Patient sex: M
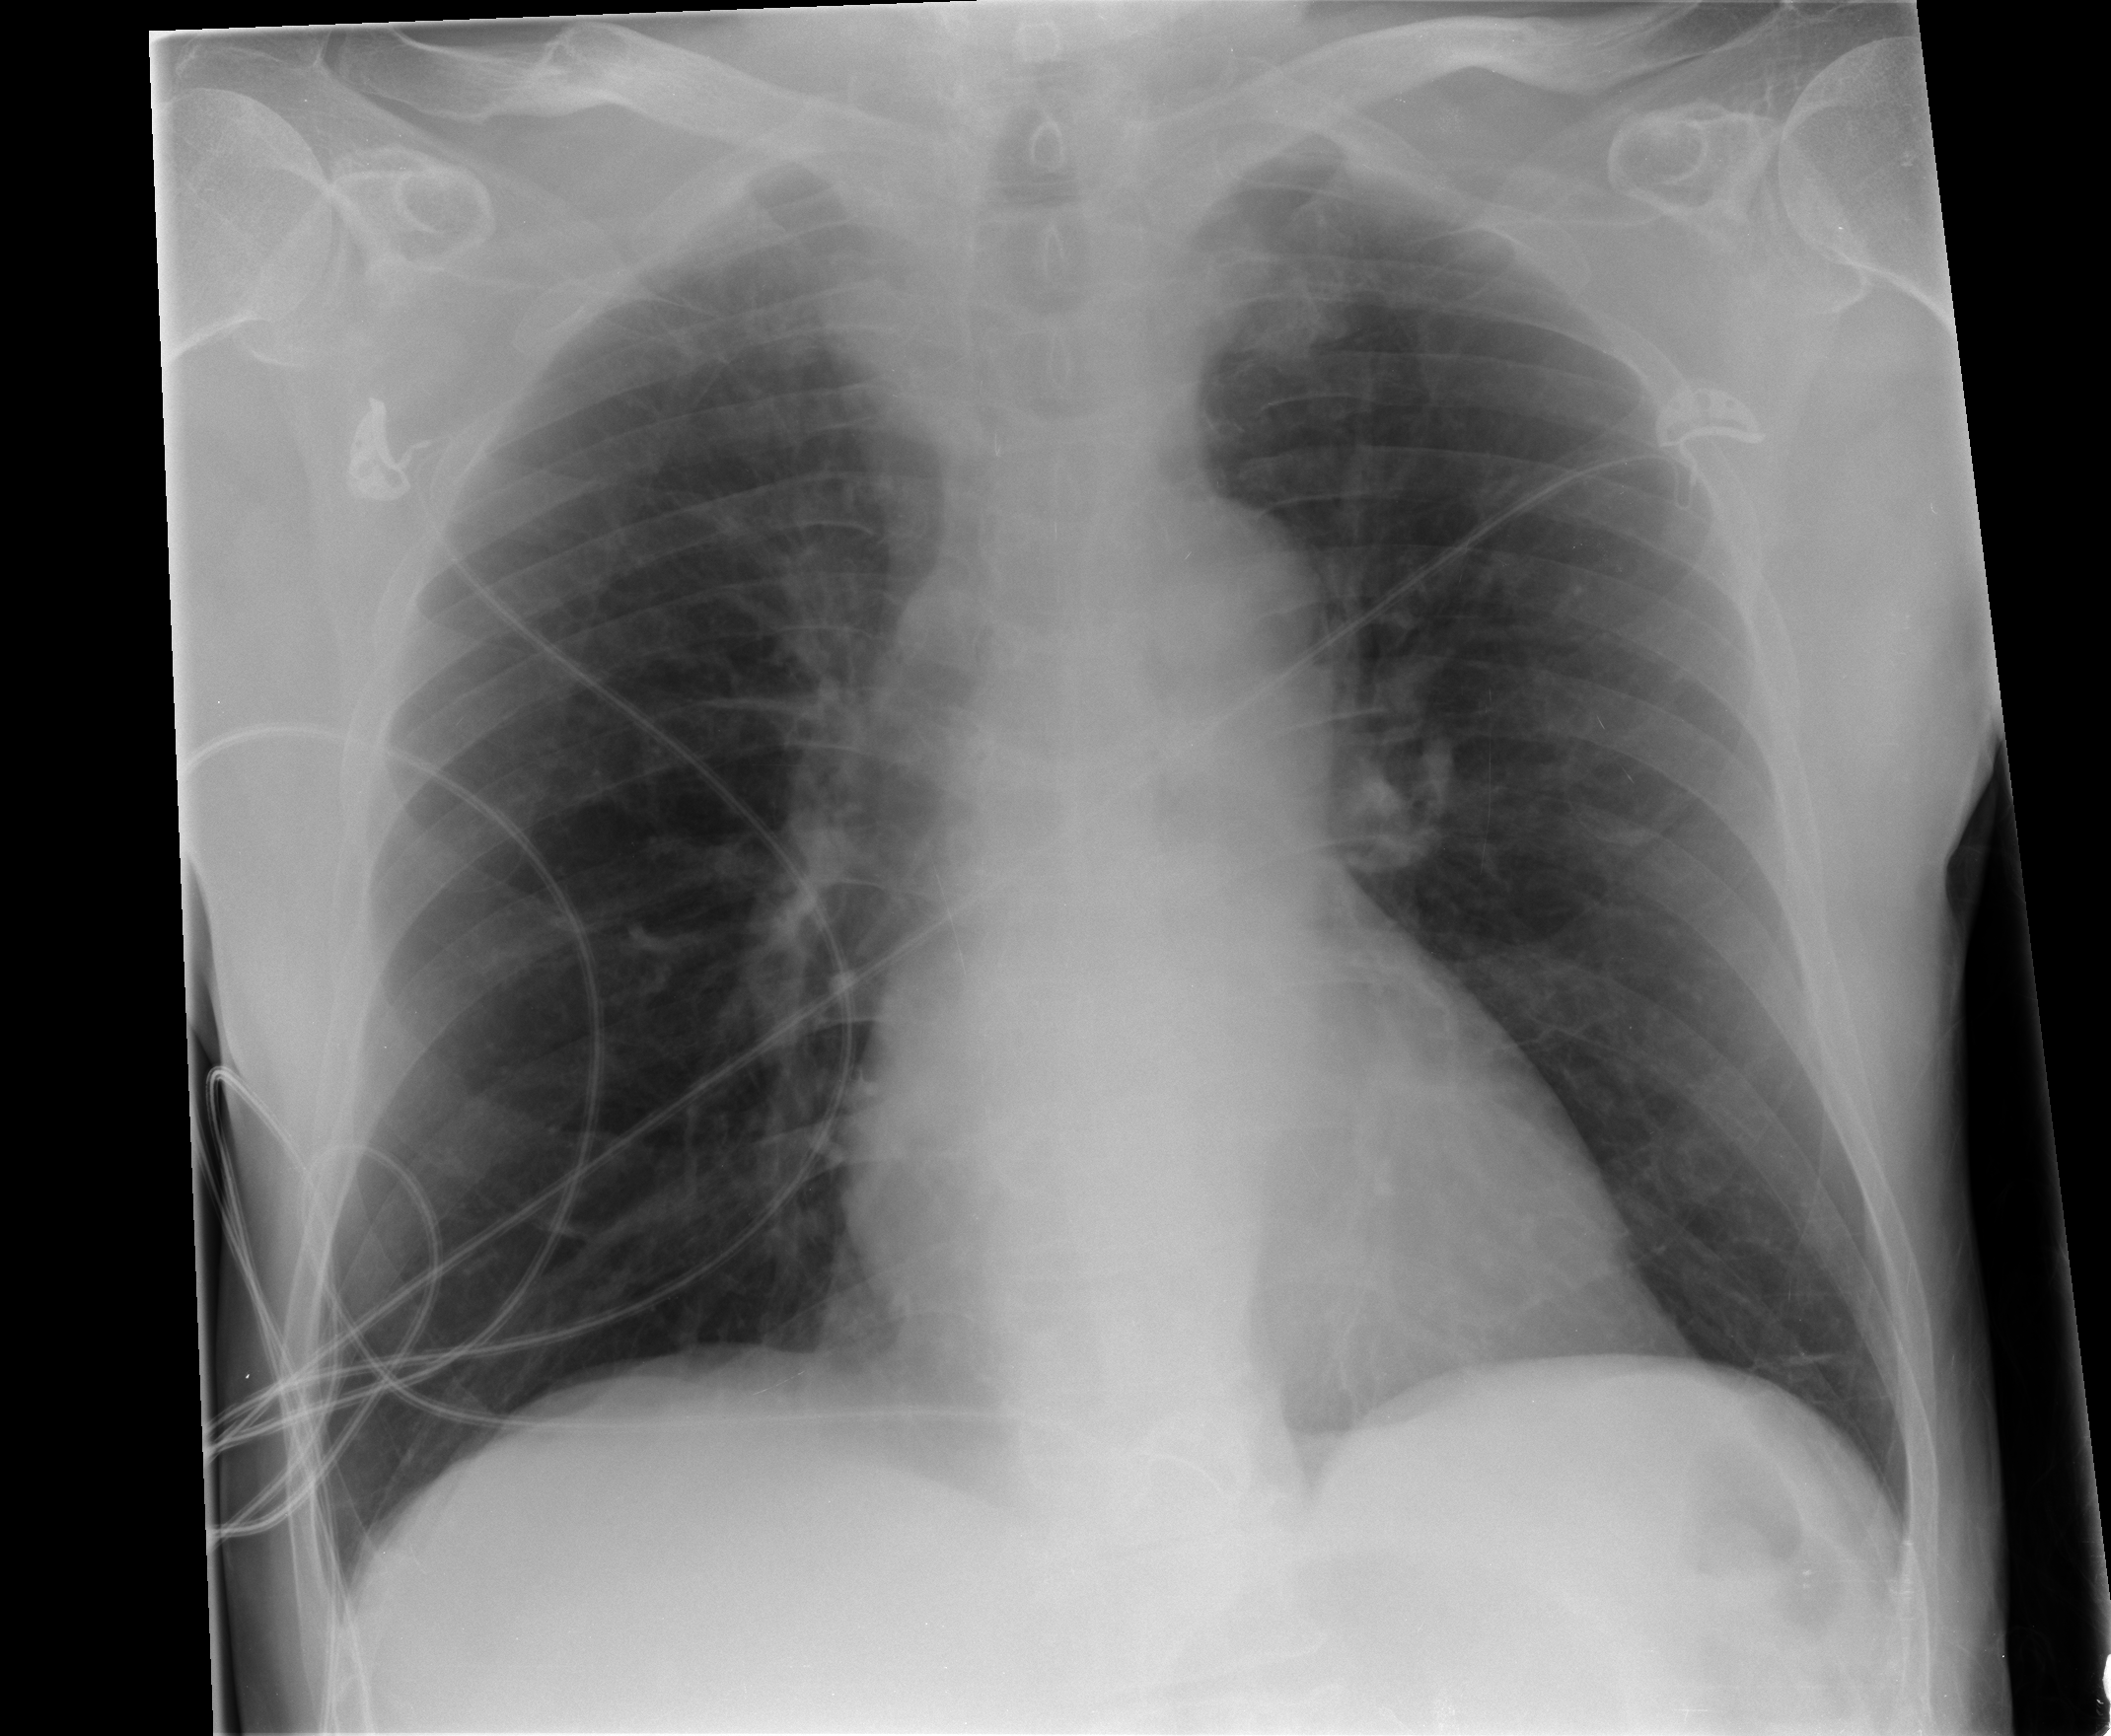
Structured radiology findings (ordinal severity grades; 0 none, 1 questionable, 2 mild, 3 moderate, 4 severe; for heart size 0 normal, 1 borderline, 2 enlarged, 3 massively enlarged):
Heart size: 0
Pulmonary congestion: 2
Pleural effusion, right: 0
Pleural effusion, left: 0
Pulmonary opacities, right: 0
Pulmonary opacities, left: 0
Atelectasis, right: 0
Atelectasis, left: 0